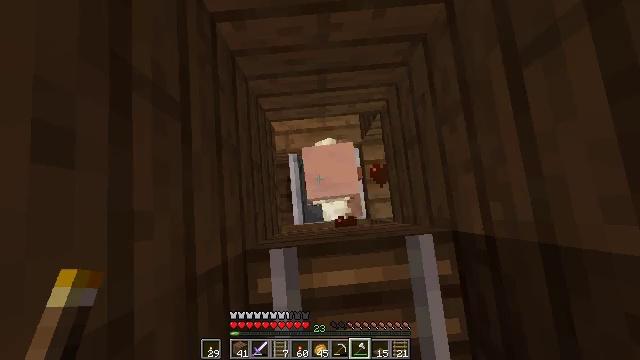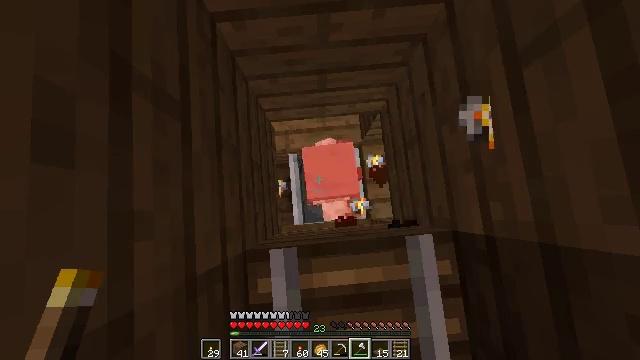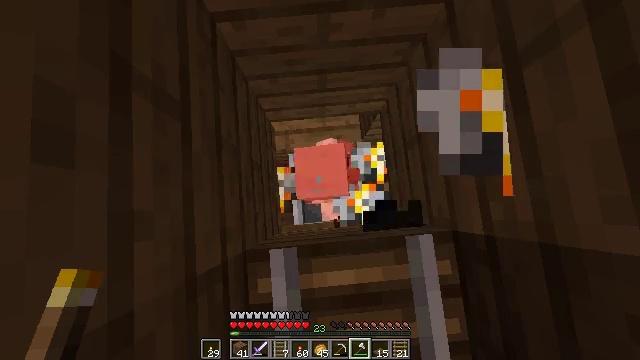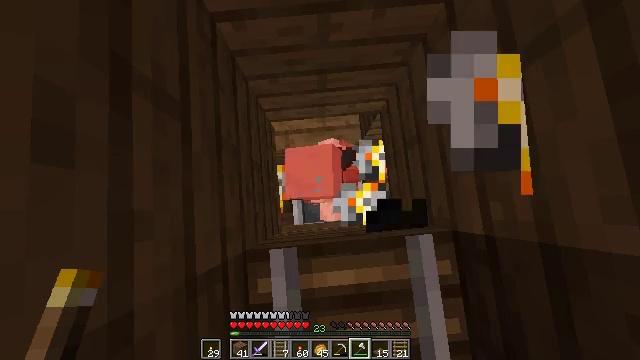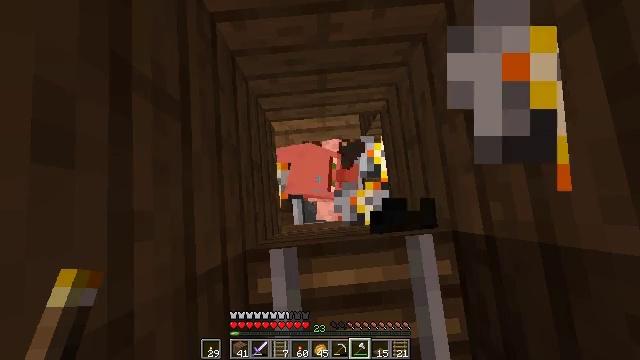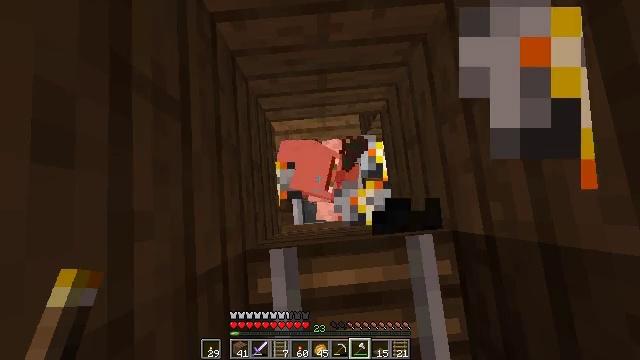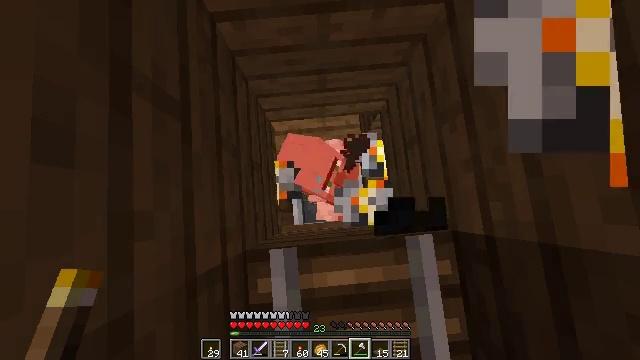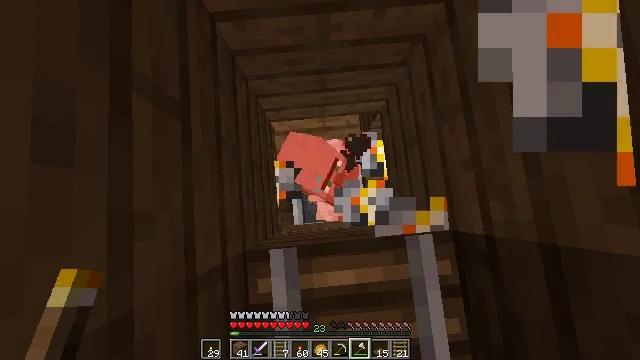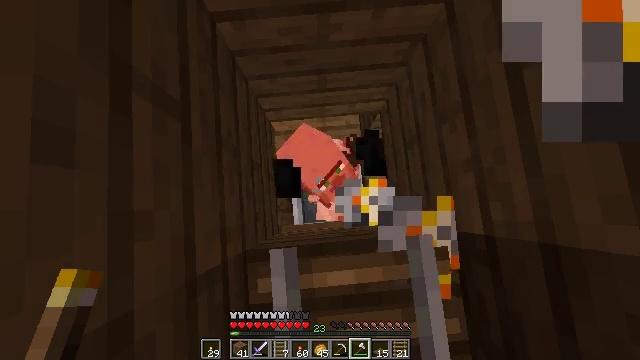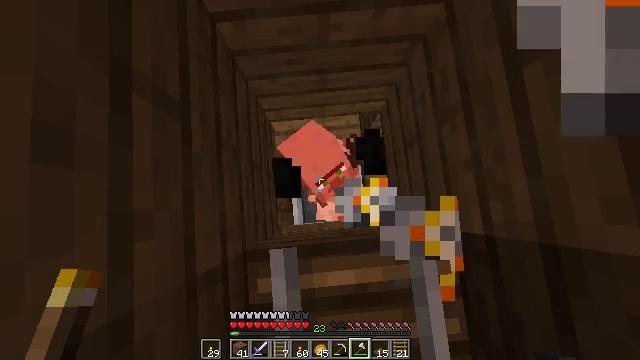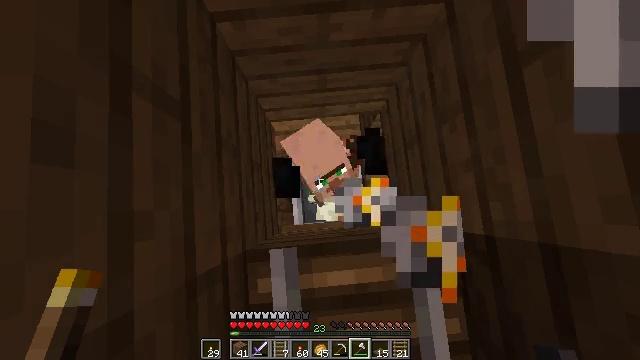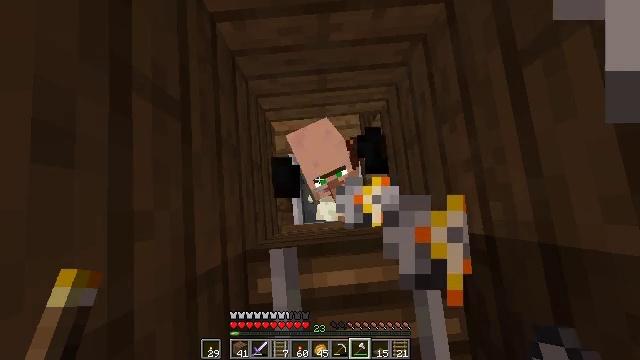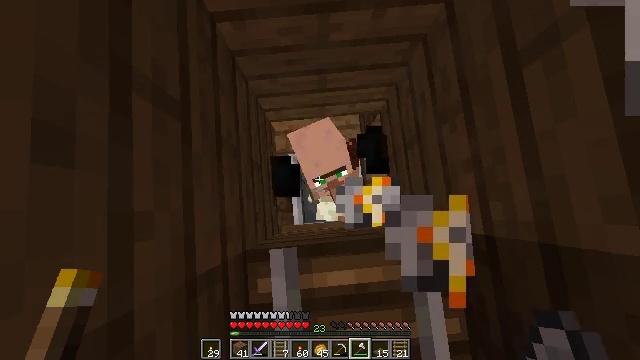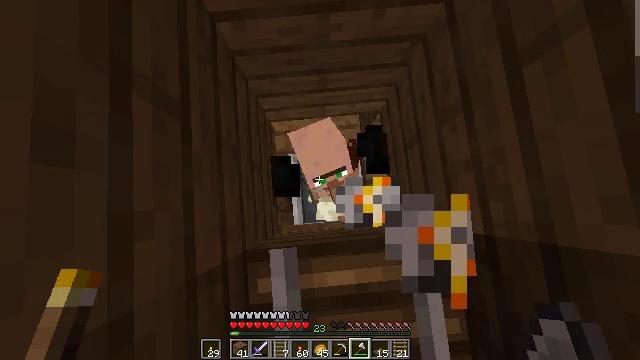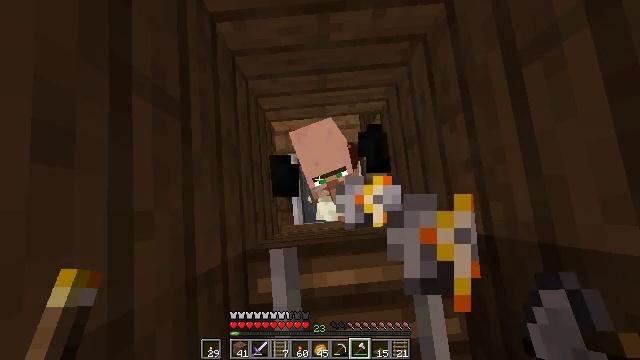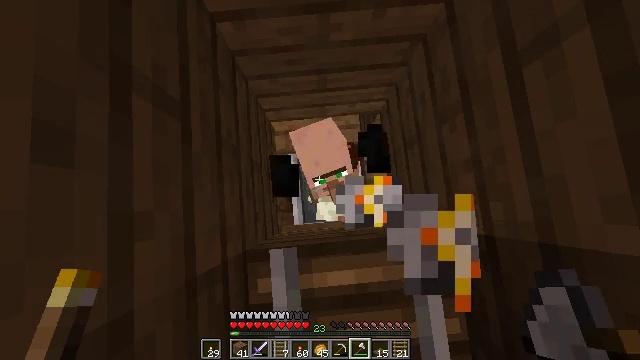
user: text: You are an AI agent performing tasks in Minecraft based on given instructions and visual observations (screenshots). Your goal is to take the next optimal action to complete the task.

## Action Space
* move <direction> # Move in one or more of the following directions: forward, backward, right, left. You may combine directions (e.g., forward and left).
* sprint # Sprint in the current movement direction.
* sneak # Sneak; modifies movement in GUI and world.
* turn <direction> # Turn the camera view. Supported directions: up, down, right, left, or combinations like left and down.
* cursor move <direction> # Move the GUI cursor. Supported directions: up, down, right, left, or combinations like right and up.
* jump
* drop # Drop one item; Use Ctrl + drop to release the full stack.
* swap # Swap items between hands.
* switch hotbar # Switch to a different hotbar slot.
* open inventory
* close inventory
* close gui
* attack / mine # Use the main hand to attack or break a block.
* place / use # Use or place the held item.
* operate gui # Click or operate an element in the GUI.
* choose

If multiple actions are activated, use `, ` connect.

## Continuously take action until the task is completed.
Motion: motion action
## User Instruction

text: Hunt the villager.
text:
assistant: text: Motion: sneak, attack / mine
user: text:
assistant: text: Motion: sneak, attack / mine
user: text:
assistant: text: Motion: sneak
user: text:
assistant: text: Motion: sneak
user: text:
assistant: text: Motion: sneak
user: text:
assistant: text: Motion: sneak
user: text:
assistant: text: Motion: sneak
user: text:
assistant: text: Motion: sneak
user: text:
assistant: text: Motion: sneak
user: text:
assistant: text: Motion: sneak
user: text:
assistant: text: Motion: sneak
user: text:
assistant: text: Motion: sneak
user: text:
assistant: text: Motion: sneak
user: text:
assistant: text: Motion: sneak
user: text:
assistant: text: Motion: sneak, attack / mine
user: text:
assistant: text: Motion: sneak, attack / mine
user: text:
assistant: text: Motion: sneak, attack / mine
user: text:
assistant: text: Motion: sneak, attack / mine
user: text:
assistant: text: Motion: sneak, attack / mine
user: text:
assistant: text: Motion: sneak, attack / mine